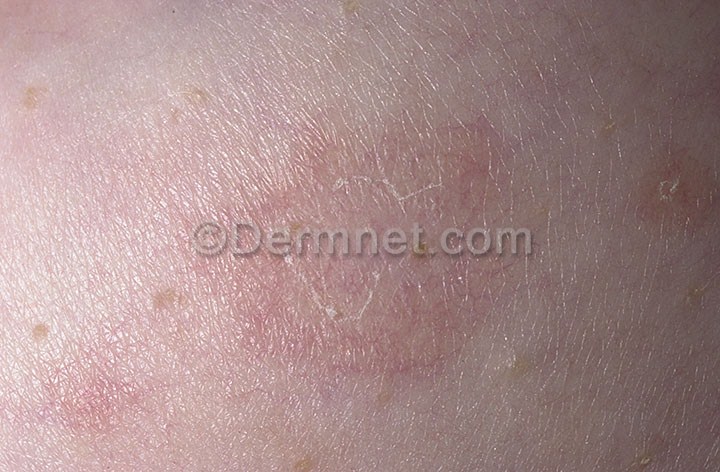
Disease: Psoriasis pictures Lichen Planus and related diseases